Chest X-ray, PA view. Patient: 43 years old, sex M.
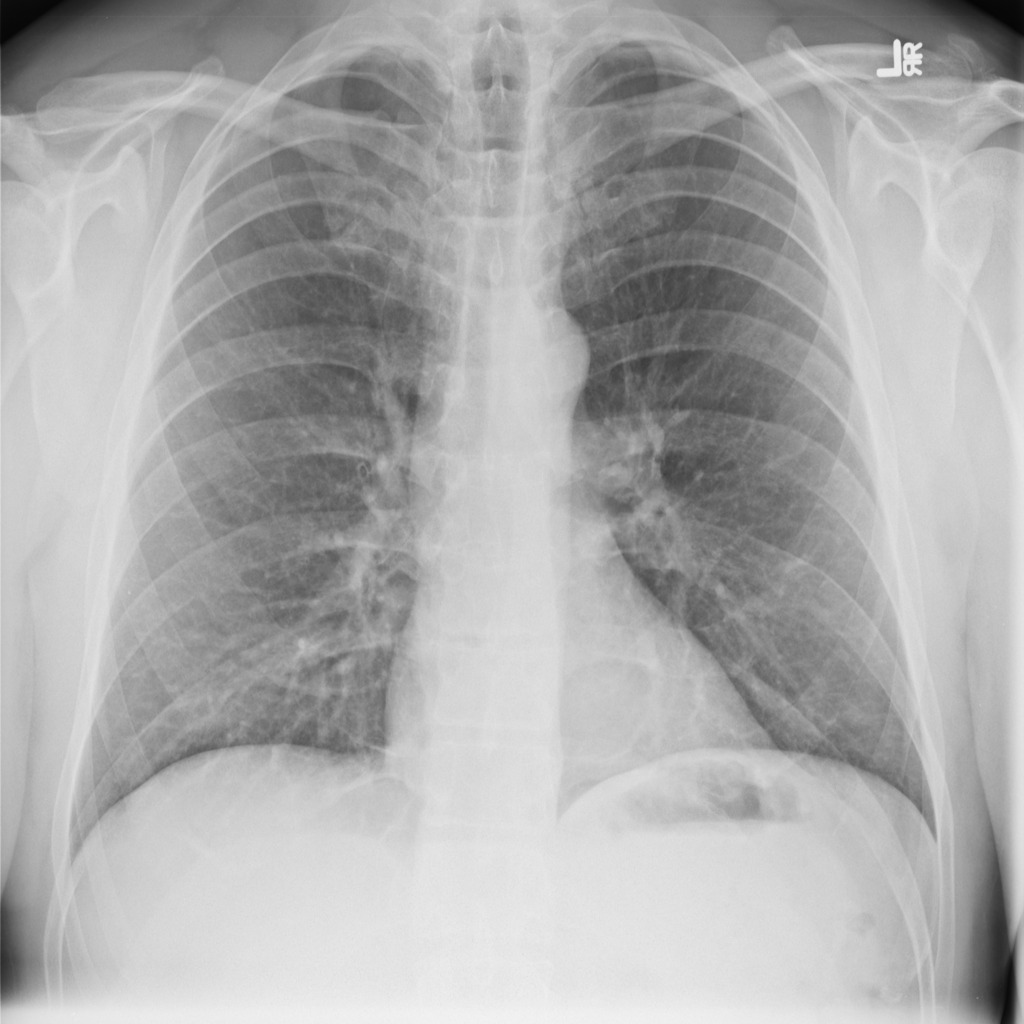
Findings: No Finding